Question: I am using VS 2010 for develop a web application.After the 'Admin' give approval for a company, the messagebox have to display with the message that "Vendor ID:lblPage2ID modified as "Approved" (or "Not Approved" or "Pending") upon the radio button selected by the 'Admin'.How to do it ? Please refer the inline code below and tell me how to place the radio buttons in straight line.
'''
protected void rblTest_SelectedIndexChanged(object sender,EventArgs e)
{
_DAL.ExecuteSQL("UPDATE Company_Info SET
Approval_Status='"+rblTest.SelectedValue+"' WHERE Vendor_ID= '" +lblPage2ID.Text +"'");
ClientScript.RegisterStartupScript(this.GetType(),"callfunction",
"alert('Approval Status modified in database');", true);
// Page.ClientScript.RegisterClientScriptBlock (typeof(Page),"SCRIPT",
string.Format("alert(Approval Status modified as '" +rblTest.SelectedValue+"')"), true);
// HttpContext.Current.Response.Write("<script>alert (Approval Status modified as
'" + rblTest.SelectedValue +"');</script>");
// ClientScript.RegisterStartupScript (this.GetType ), "callfunction",
"alert('Approval Status modified as '"+rblTest.SelectedValue+"');",true);
}
<asp:RadioButtonList ID="rblTest" align = "center" runat="server" AutoPostBack="true" Width="152px" onselectedindexchanged="rblTest_SelectedIndexChanged" style="margin-left: 0px">
<asp:ListItem Text="Approved" Value="YES"></asp:ListItem>
<asp:ListItem Text="Not Approved" Value="NO"></asp:ListItem>
<asp:ListItem Text="Pending" Value="PEN"></asp:ListItem>
</asp:RadioButtonList>
'''

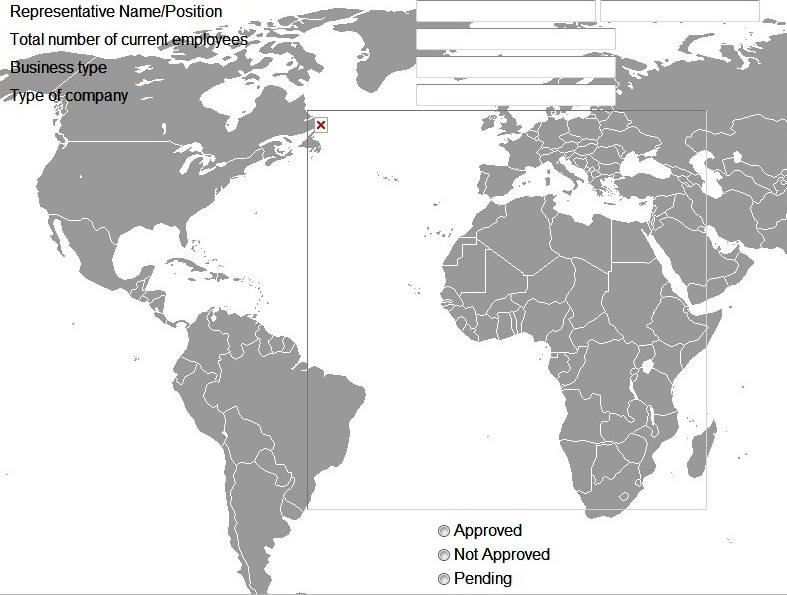
Answer: '''
Set the RepeatDirection property of the RadioButtonList control to horizontal.
<asp:RadioButtonList ID="rblTest" align = "center" runat="server" RepeatDirection="Horizontal" AutoPostBack="true" Width="152px" onselectedindexchanged="rblTest_SelectedIndexChanged" style="margin-left: 0px">
<asp:ListItem Text="Approved" Value="YES"></asp:ListItem>
<asp:ListItem Text="Not Approved" Value="NO"></asp:ListItem>
<asp:ListItem Text="Pending" Value="PEN"></asp:ListItem>
</asp:RadioButtonList>
'''